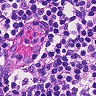
Metastatic tissue present: no